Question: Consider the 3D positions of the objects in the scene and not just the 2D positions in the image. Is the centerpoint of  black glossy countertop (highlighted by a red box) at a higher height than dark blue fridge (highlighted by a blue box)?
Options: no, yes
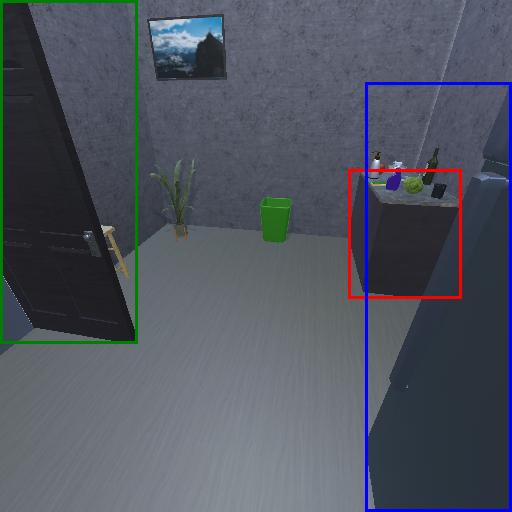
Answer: no